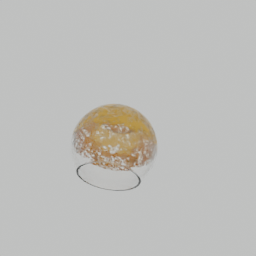
Label: decoration